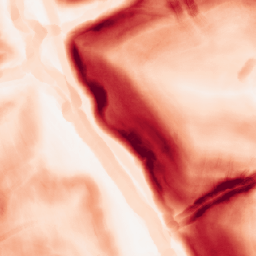
Category: morphological
Decomposition family: morphological_gradient
Decomposition parameters: size: 7
shape: disk
Upsampling method: nearest
Upsampling parameters: scale: 4
Upsampling scale: 4